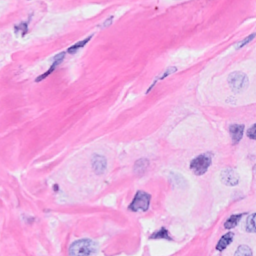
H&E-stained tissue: Breast